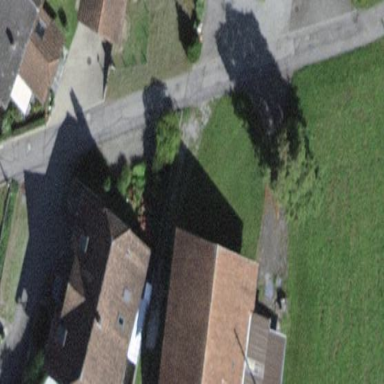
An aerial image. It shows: Rural barn.